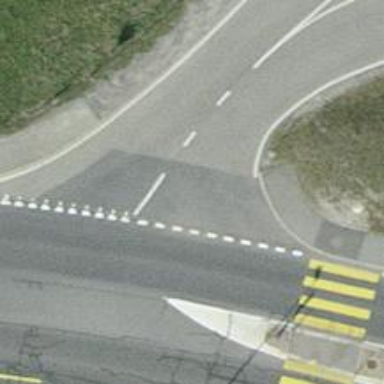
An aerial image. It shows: Road with "give way" sign.